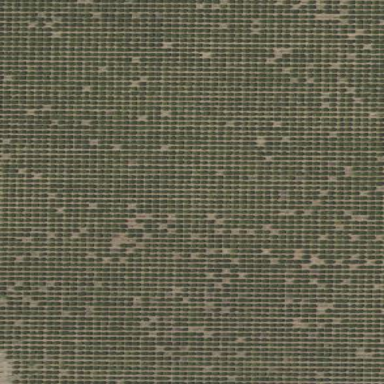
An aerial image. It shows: Orchard.